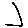
Label: hexagon